Question: I am bit confused how can read a cookies file. I have try on google but have no proper solution. I have read this file but not success. 'ckps_ws_weather_deg cent www.bbc.co.uk/ <PHONE>6 303<PHONE>6 30289814 *' this file is downloading bbc.co.uk server. thanks in advance.
snapshot is my cookies file......
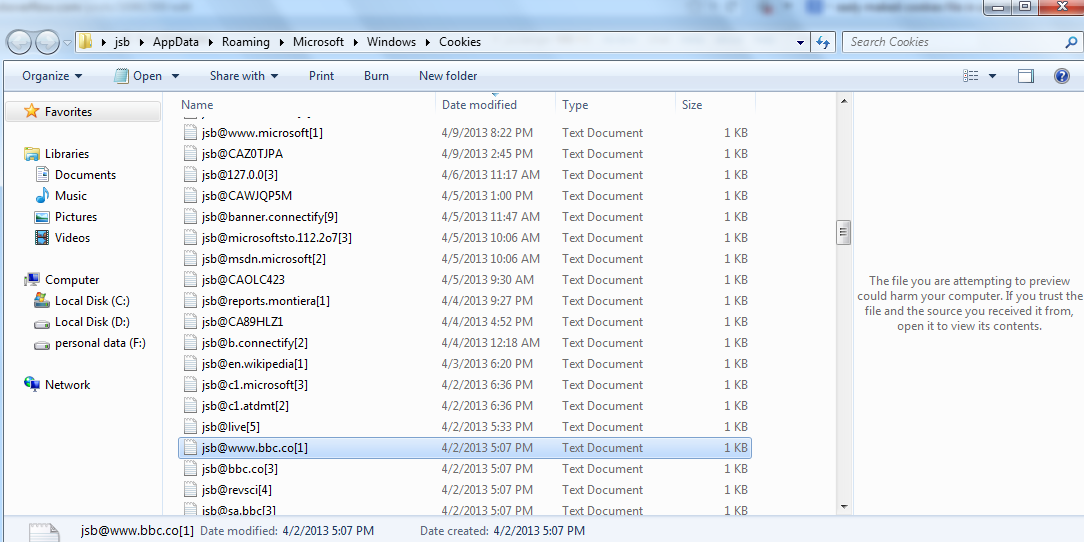
Answer: Here's a great overview of <URL> are :
'''
Response.Cookies["myCookie"].Value = "Hello, World!";
'''
and then subsequently read like this:
'''
var myCookie = Request.Cookies["myCookie"];
// if myCookie == null it doesn't exist
'''
and further, deleting a cookie is a variant of modifying them. It's a little weird, but to get the browser to delete it you need to set its expiration to something earlier than today:
'''
Response.Cookies.Add(new HttpCookie("myCookie")
{
Expires = DateTime.Today.AddDays(-1)
});
'''
But, if you're needing to read third party cookies, and you're trying to do that via ASP.NET, you would need to perform a <URL> attack. There is a reason this is considered bad practice. This can be done via JavaScript, but I am not inclined to provide any code to do so because of its ethics.
# EDIT
The OP updated their question while I was answering, and I do still stand on the fact that the intent of reading third party cookies via a web application is at best.